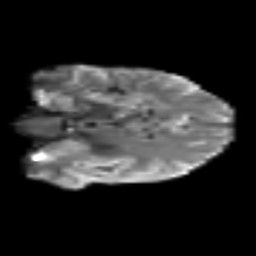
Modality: T2w
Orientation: coronal
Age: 57
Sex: female
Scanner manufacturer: siemens
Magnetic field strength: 3 T
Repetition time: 5.6 s
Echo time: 0.082 s